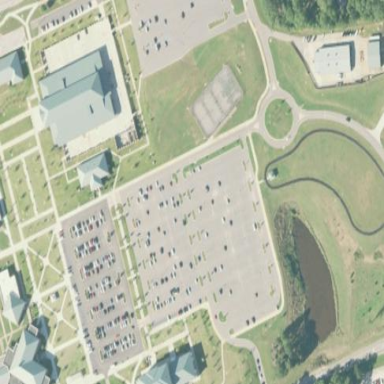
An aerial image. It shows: College.